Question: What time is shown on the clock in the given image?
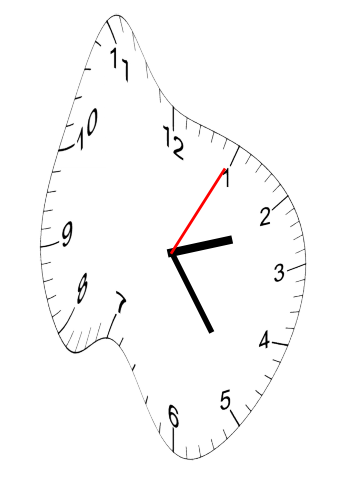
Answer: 02:24:05